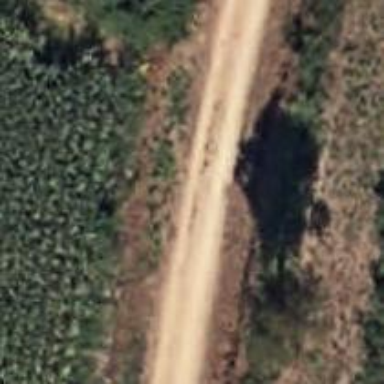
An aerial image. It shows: Unpaved track with grade3 track type.